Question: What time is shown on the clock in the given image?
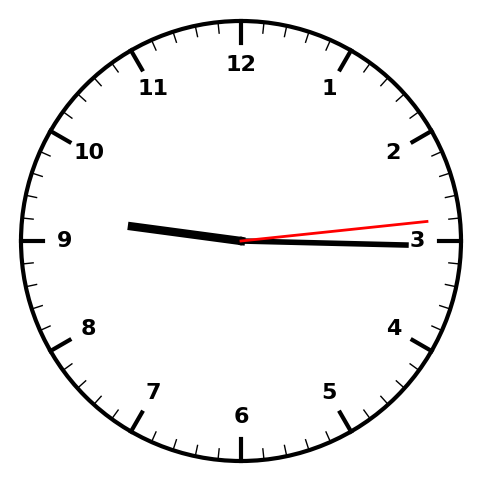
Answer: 09:15:14